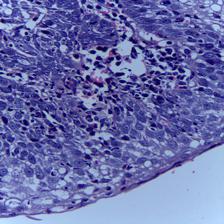
Diagnosis: OSCC